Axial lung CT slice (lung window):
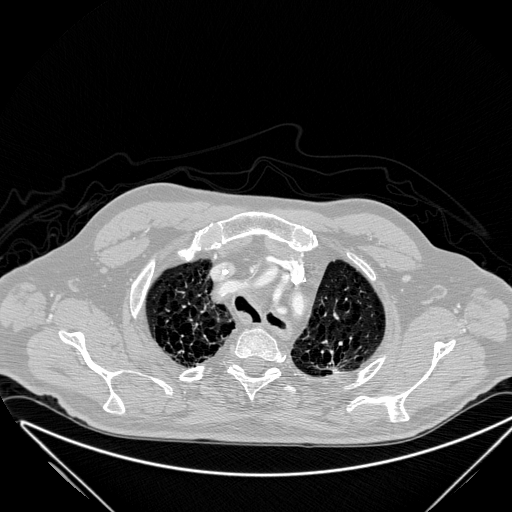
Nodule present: no